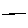
Label: line